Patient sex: F
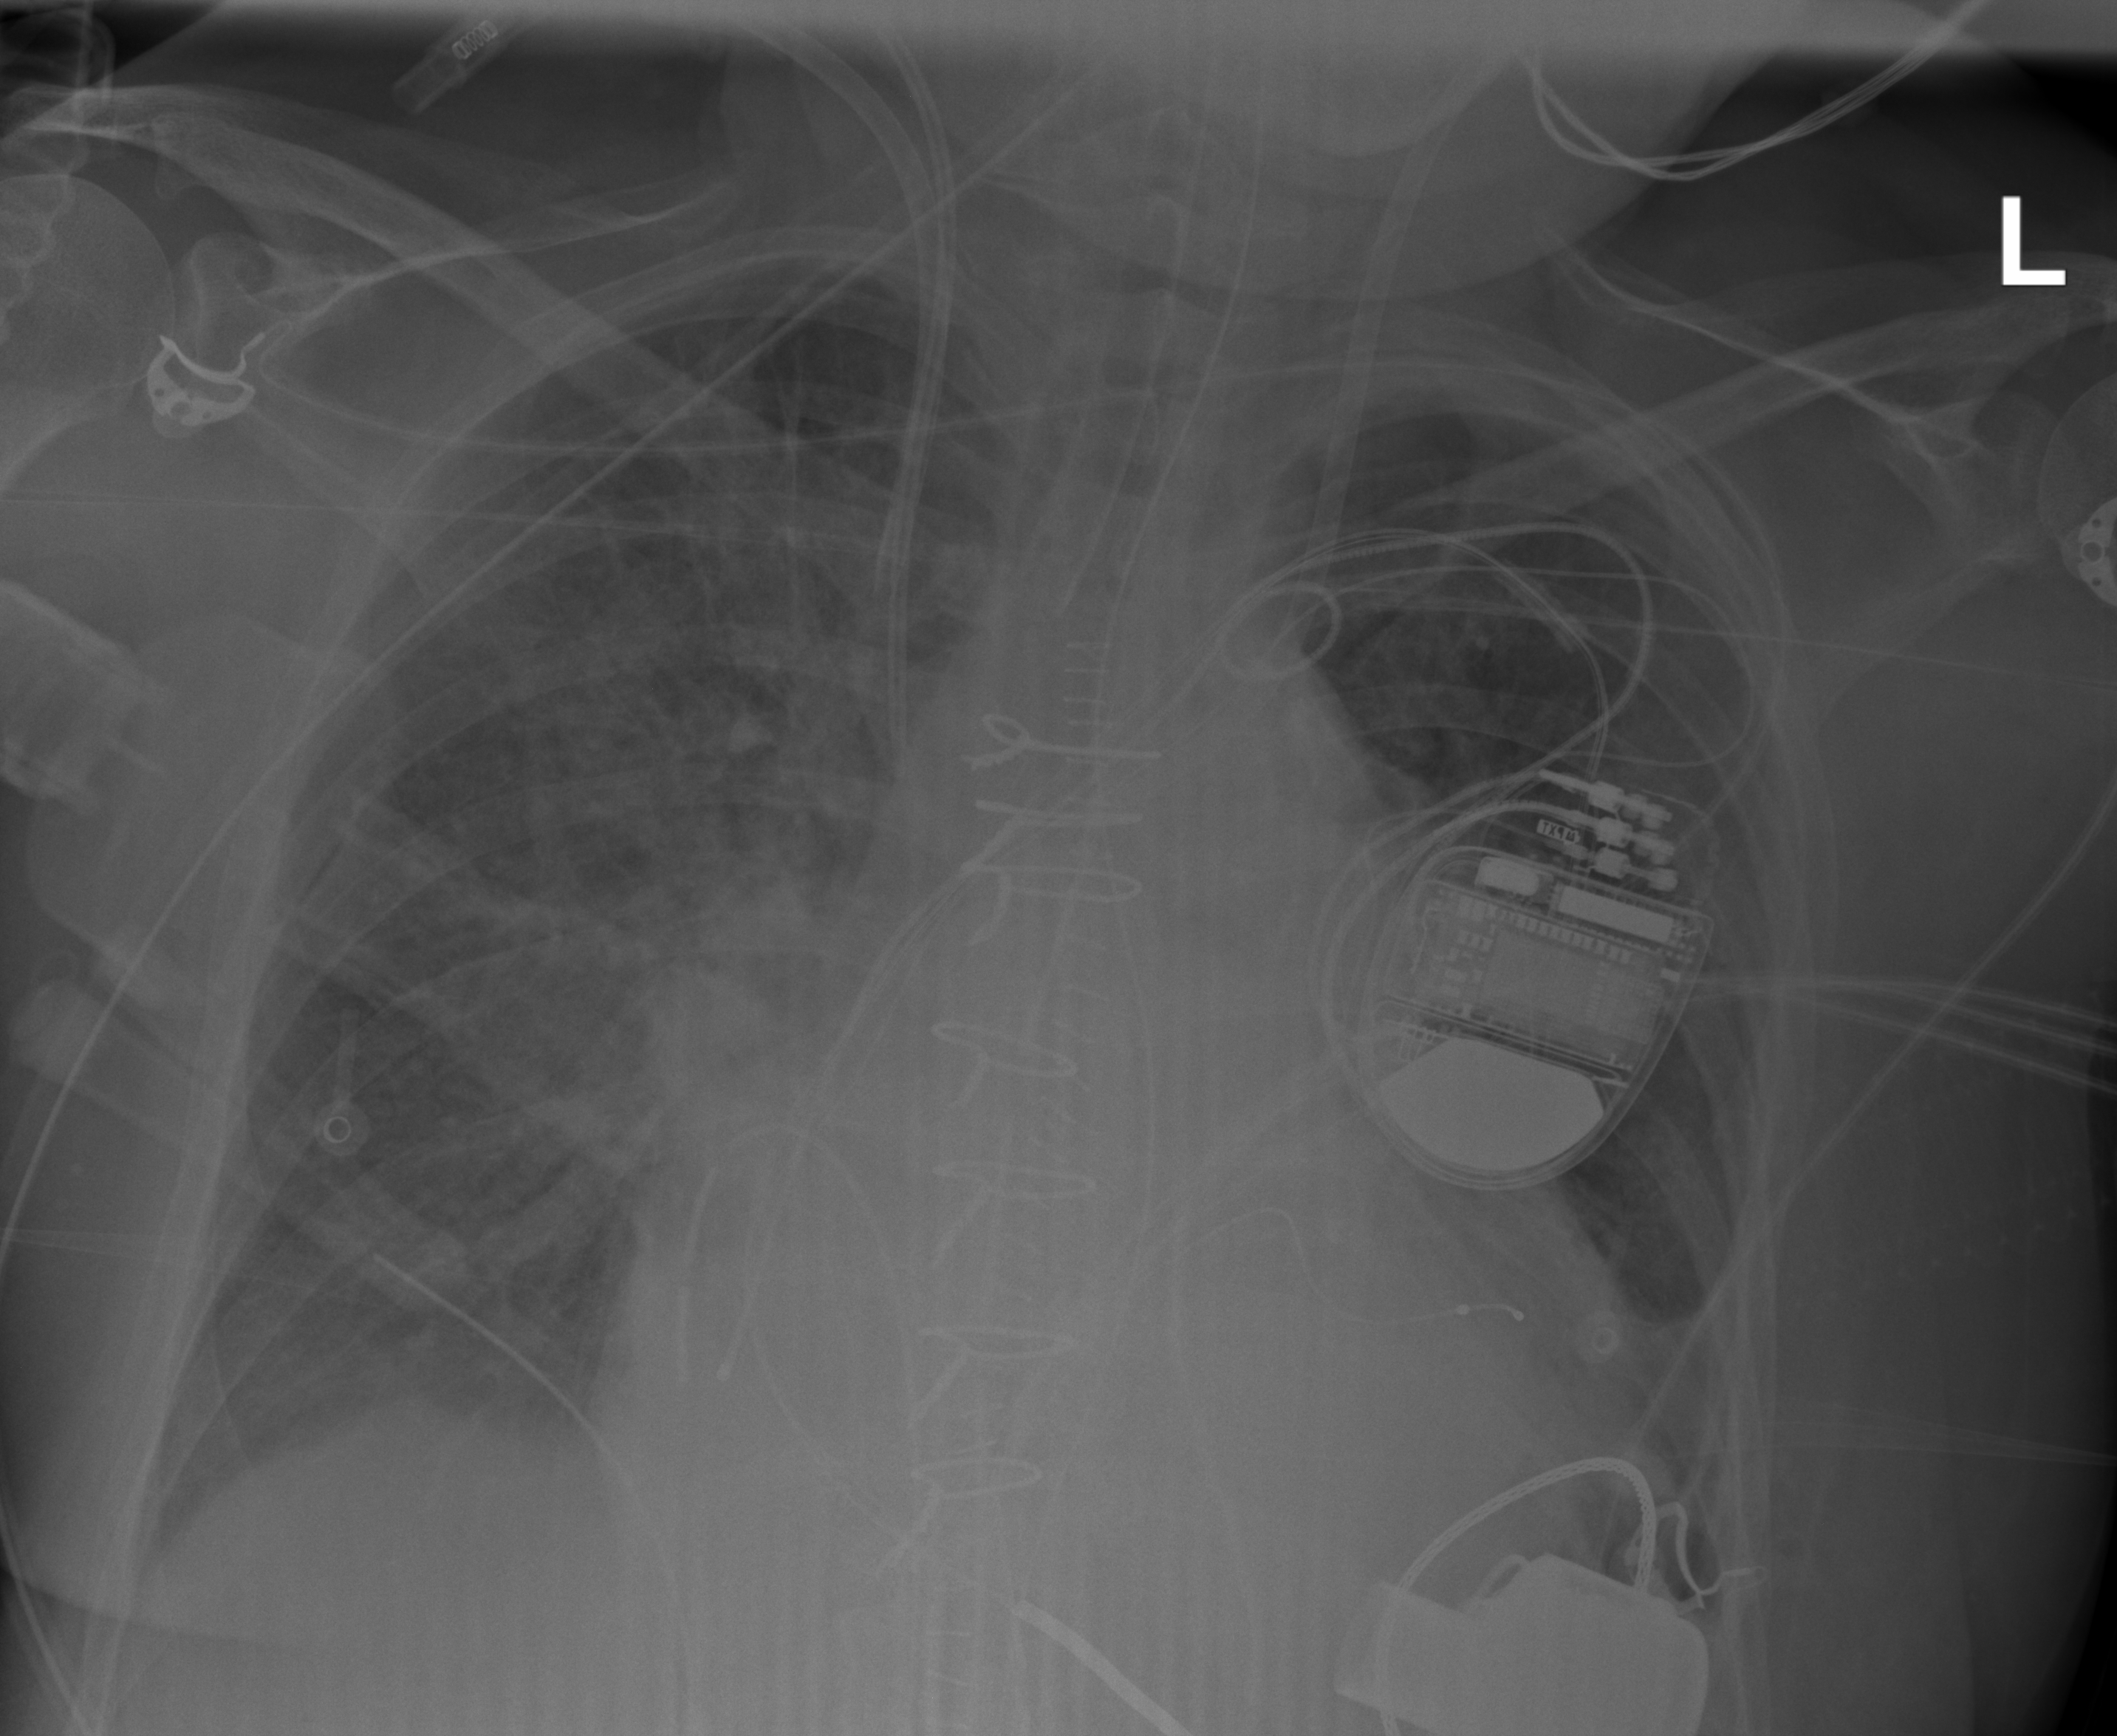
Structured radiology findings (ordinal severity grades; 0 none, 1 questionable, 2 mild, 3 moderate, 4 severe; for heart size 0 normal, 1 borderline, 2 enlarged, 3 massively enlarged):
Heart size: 2
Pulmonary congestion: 3
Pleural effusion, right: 2
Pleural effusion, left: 2
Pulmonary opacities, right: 2
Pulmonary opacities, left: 2
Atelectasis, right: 2
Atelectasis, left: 2